Question: Trying to get meta_data that i have set on all my items in an s3 bucket. Which can be seen in the screenshot and below is the code I'm using. The two get_metadata calls return None. Any idea's

> > > boto.Version
'2.5.2'
'''
amazon_connection = S3Connection(ec2_key, ec2_secret)
bucket = amazon_connection.get_bucket('test')
for key in bucket.list():
print " Key %s " % (key)
print key.get_metadata("company")
print key.get_metadata("x-amz-meta-company")
'''
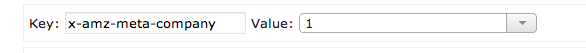
Answer: bucket.list() does not return metadata. try this instead:
'''
for key in bucket.list():
akey = bucket.get_key(key.name)
print akey.get_metadata("company")
'''